Question: I am confused on the wording of the following statement for a Computer Architecture problem:
The data path must have separate instruction and data memories because the formats of data and instructions are different in MIPS and hence different memories are used.
I know that each data path element can only do one function at a time, thus, I need separate instruction and data memories, but is this the same as saying the previous statement?

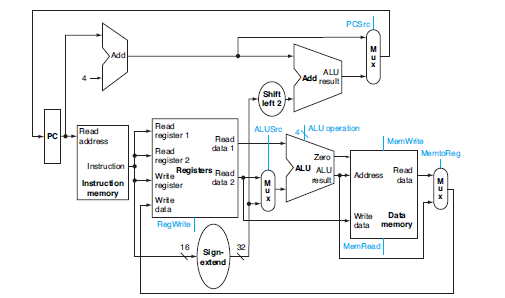
Answer: It seems somewhat off-base to me.
says to me that the reason you can't access both the data and instruction memory at the same time is because they store different information, which is irrelevant.
As you said, the primary reason why memory is divided between instruction and data in a single-cycle machine is that memory can only be accessed once per cycle.